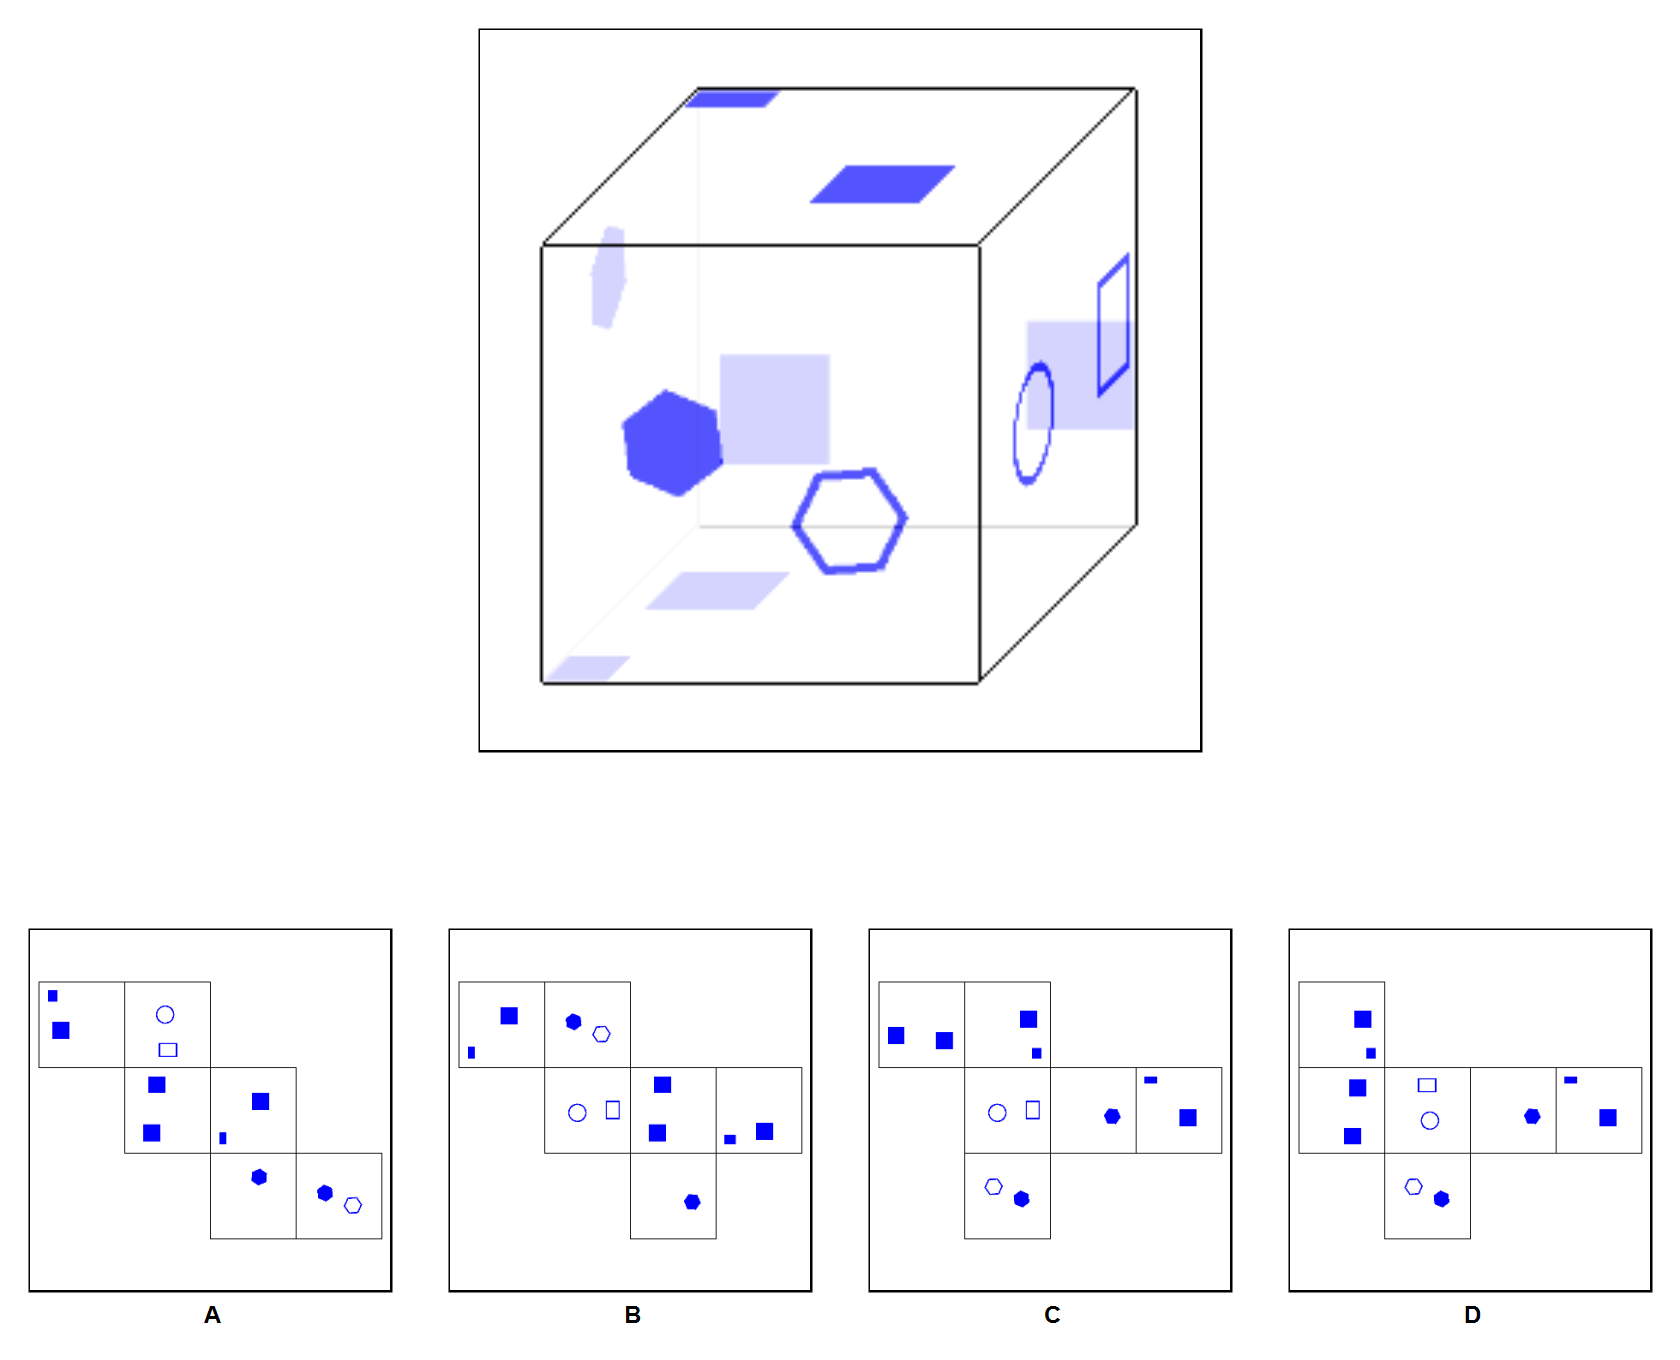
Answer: A